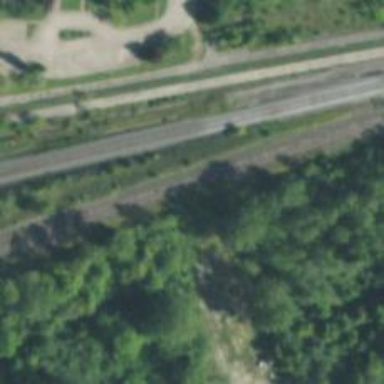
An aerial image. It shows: Railway siding with rails.